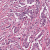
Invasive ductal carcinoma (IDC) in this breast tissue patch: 1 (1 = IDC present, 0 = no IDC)